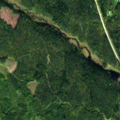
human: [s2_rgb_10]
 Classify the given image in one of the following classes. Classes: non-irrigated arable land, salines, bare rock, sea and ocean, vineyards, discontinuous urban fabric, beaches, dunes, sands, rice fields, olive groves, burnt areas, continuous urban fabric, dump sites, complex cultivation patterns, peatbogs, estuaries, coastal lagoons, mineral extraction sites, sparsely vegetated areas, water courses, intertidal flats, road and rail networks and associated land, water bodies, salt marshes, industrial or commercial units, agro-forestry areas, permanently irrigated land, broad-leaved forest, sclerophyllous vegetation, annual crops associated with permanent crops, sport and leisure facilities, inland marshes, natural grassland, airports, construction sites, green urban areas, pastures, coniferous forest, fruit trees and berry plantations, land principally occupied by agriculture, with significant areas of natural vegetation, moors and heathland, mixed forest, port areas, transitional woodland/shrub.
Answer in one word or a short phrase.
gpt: coniferous forest, mixed forest, transitional woodland/shrub